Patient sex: M
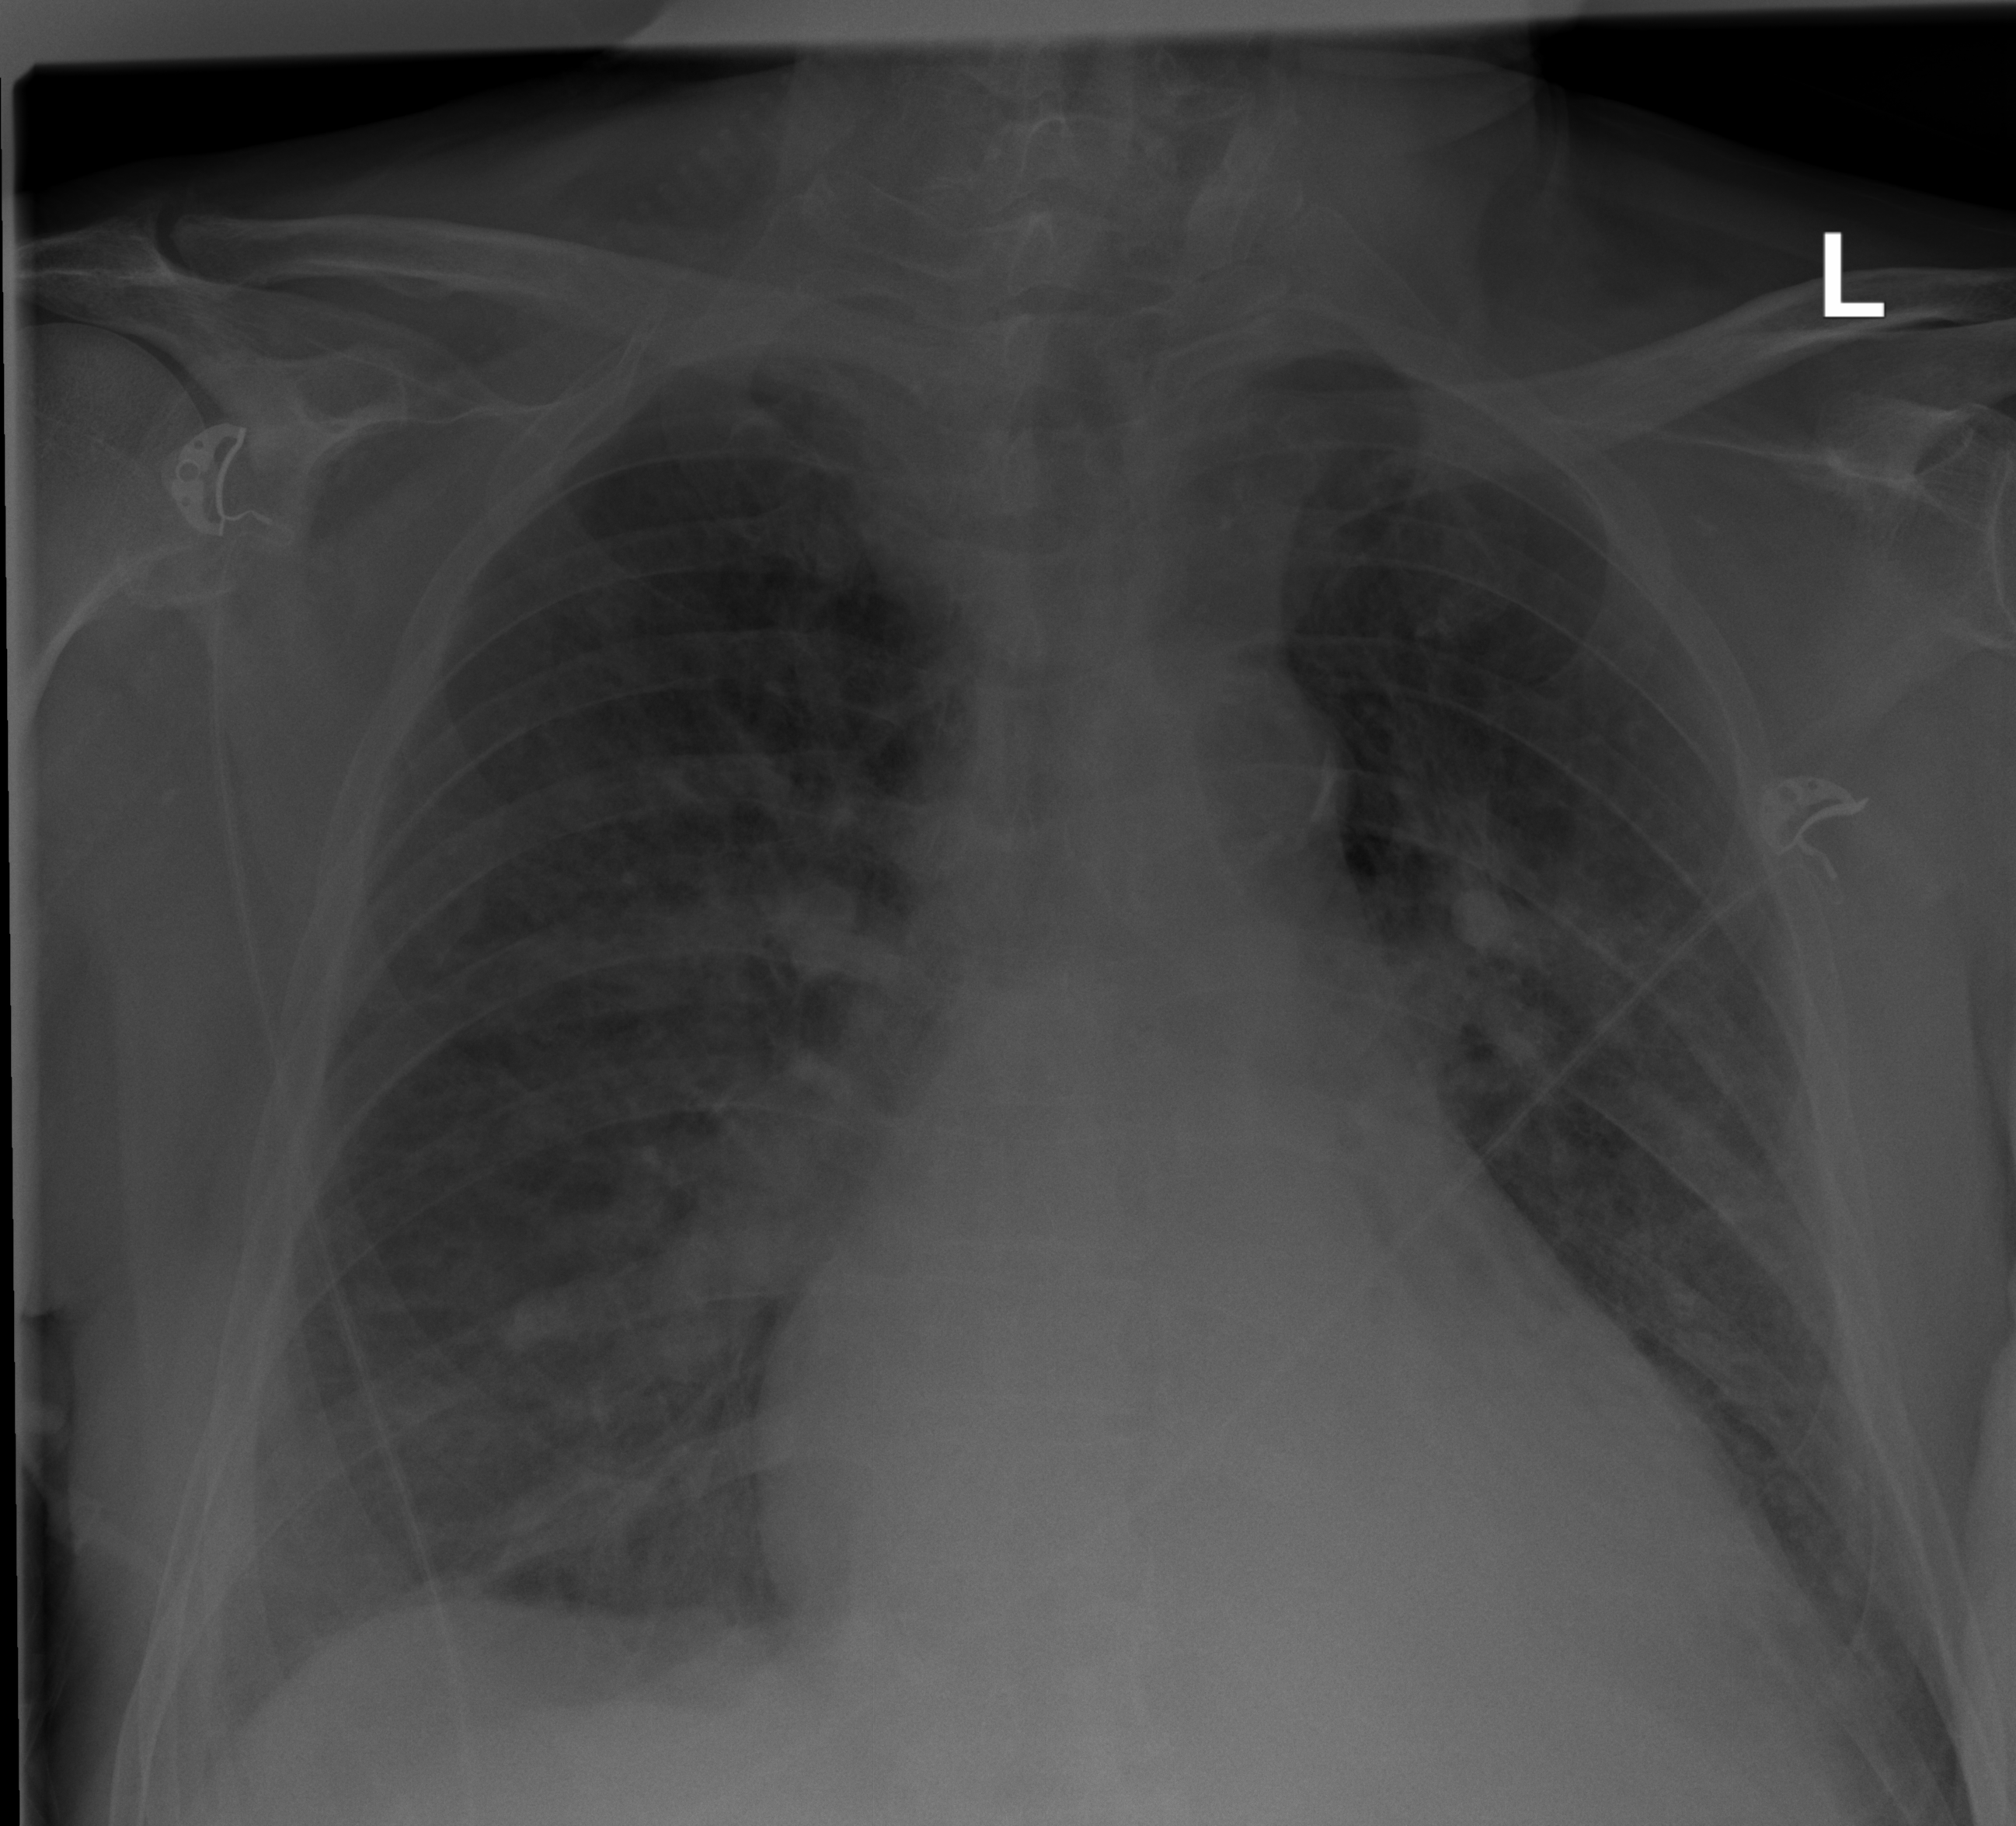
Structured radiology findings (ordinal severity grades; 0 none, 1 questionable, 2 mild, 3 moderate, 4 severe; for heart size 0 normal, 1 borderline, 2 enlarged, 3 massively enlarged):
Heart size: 1
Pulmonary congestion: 3
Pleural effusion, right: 1
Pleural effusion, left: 2
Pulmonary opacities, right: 0
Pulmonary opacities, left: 0
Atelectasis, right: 0
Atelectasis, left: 2